Field crop: maize
Growth stage: 2
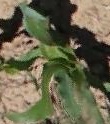
Species: maize